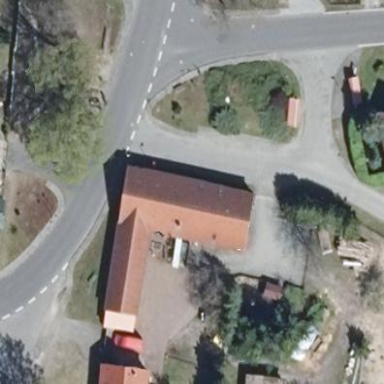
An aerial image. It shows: Guest house building.